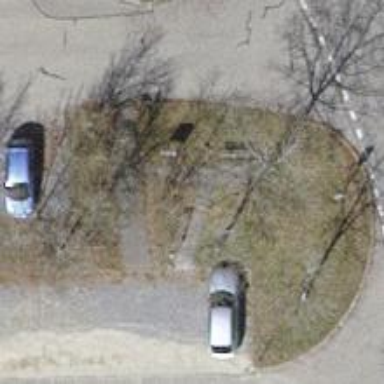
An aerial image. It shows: Brown bench.